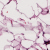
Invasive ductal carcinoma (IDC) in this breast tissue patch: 0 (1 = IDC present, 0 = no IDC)